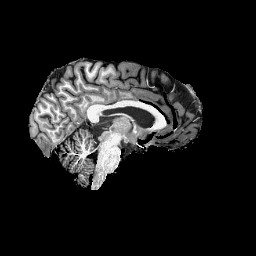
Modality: T1w
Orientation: sagittal
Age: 30
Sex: male